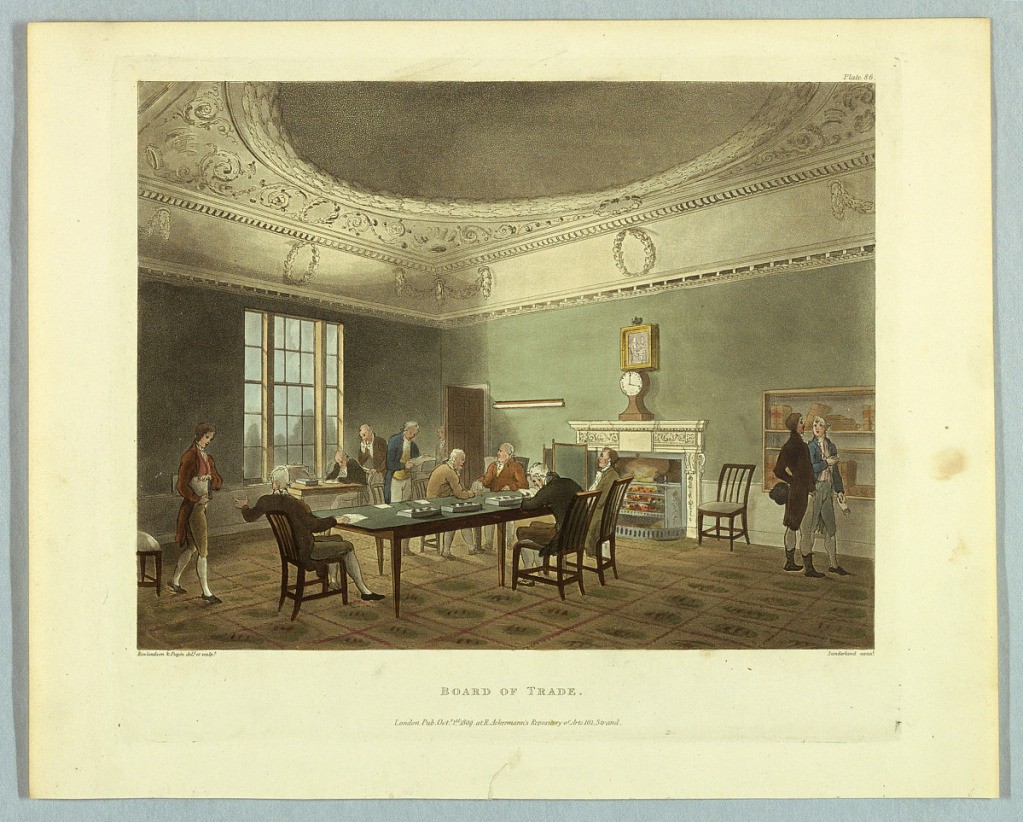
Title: Board of Trade, from "Ackermann's Repository"
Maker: Thomas Rowlandson, British, 1756–1827
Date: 1809
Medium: Aquatint, brush and watercolor on paper
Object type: Print
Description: Room with men standing and sitting at desk; a table at center. Title, artists', and publisher's names below.